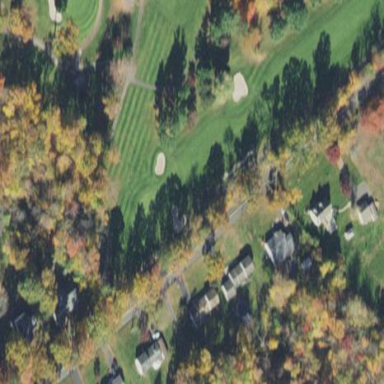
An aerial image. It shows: Grassy area designated as golf fairway.